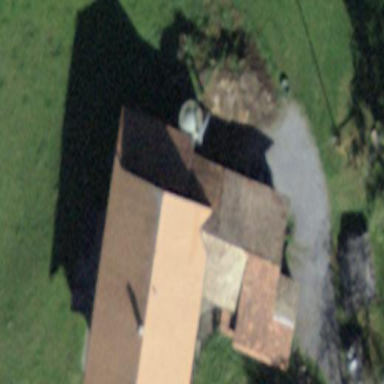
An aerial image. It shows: Farm building.